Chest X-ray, PA view. Patient: 53 years old, sex M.
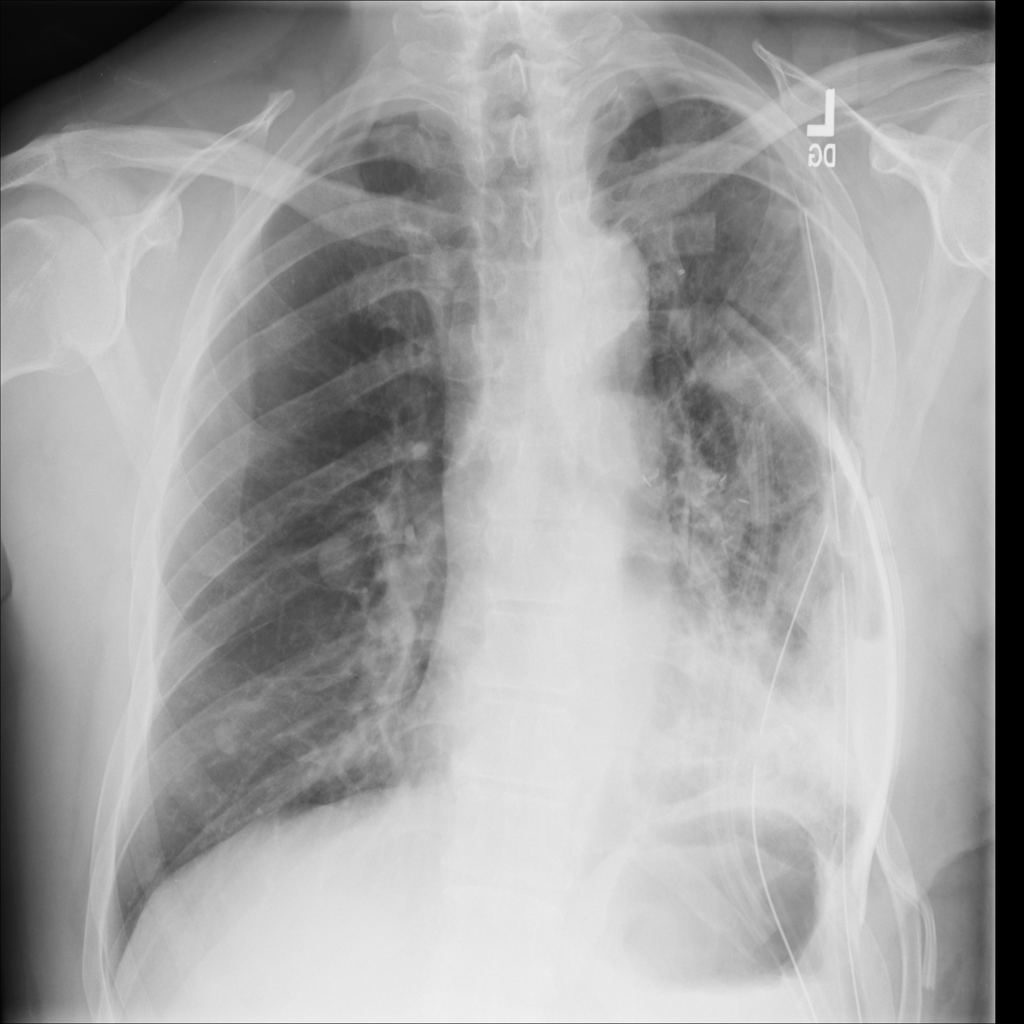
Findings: Infiltration, Nodule, Pneumothorax